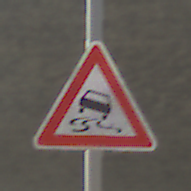
Verkehrszeichen: SchleuderOderRutschgefahr
Umgebung: Outdoor, Suburban
Tageszeit: MorningAfternoon
Wetter: Clear
Licht: Natural
Jahreszeit: NotSpecified
Kontrast: HighContrast